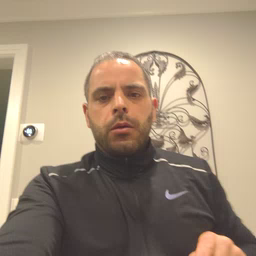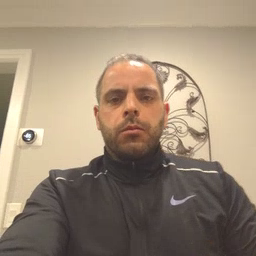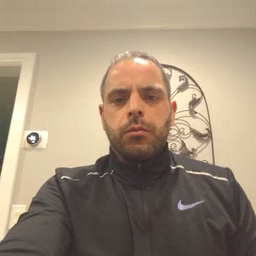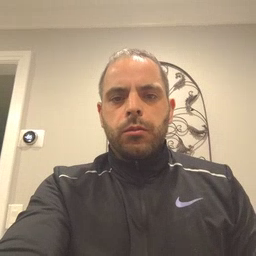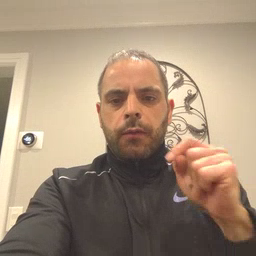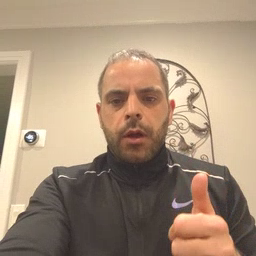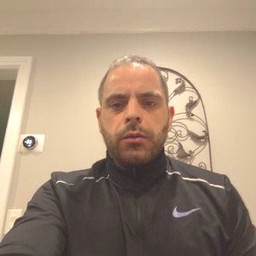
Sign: fast